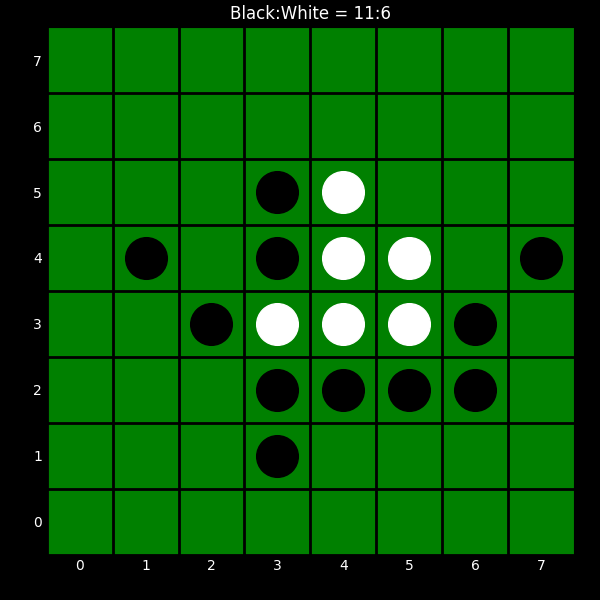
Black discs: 11
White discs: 6